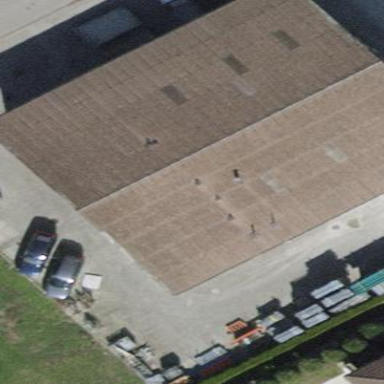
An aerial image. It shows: Industrial building with gabled roof.